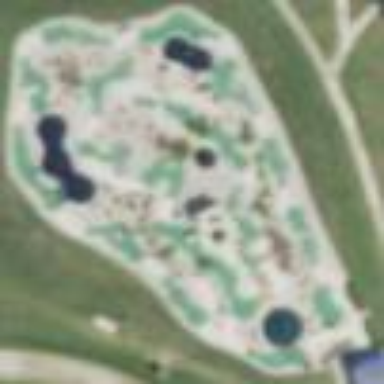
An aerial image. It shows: Miniature golf leisure land.